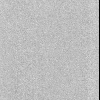
Atmospheric dust classification: dusty